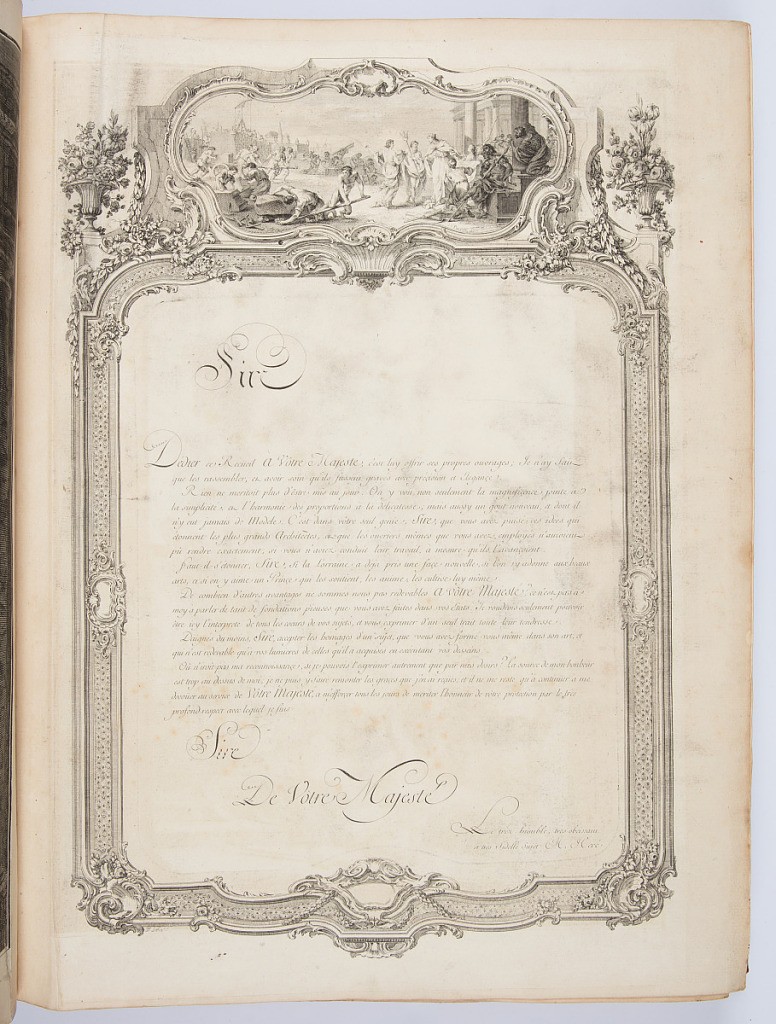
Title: Dedication Page
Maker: Emmanuel Héré de Corny, French, 1705–1763
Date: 1753
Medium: Engraving on laid paper
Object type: Bound print
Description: Dedication page of text, framed by an elaborate border at the top of which is a cartouche with a vignette of a construction site overseen by classical figures. The dedication was written by Emmanuel Héré de Corny (1705-1763), court architect, to Stanislaw Leszczynski (1677-1766), Duke of Lorraine and former king of Poland.